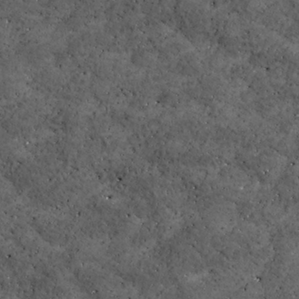
Label: non_frost